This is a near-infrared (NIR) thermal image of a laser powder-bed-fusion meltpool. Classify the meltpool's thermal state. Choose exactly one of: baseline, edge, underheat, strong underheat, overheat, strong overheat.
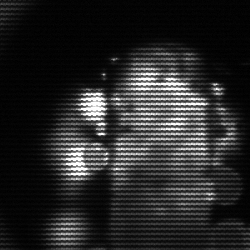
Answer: strong underheat